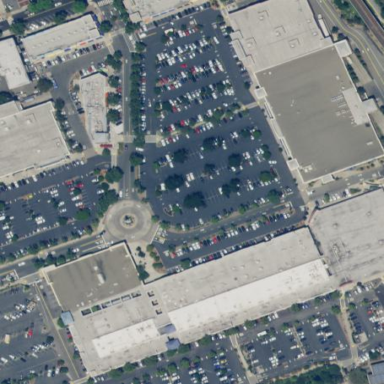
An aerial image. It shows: Retail area categorized as shopping mall.